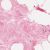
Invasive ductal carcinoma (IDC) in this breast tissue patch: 0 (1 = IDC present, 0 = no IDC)